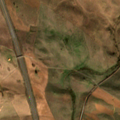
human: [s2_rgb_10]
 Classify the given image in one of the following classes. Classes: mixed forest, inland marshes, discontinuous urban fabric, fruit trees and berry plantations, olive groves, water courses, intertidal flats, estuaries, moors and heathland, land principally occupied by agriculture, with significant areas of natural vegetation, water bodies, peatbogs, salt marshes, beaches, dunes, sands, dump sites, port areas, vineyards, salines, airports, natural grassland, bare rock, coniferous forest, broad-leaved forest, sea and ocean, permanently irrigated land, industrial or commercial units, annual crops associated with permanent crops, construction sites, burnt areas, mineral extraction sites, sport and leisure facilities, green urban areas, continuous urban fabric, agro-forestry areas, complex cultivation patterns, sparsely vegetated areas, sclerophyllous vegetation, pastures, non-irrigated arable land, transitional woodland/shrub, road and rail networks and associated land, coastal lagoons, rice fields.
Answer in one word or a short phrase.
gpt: road and rail networks and associated land, non-irrigated arable land